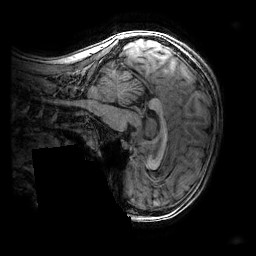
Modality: T1w
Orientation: sagittal
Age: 13
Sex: female
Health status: ill
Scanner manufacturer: ge
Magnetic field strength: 3 T
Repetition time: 0.007664 s
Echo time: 0.00342 s